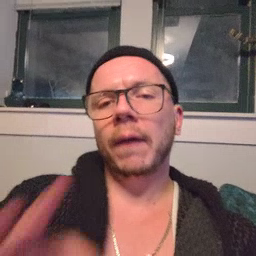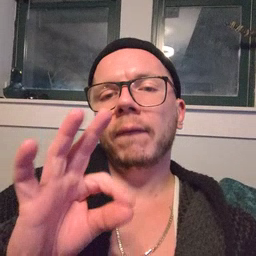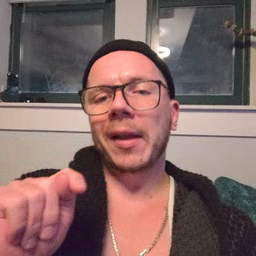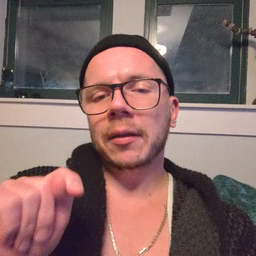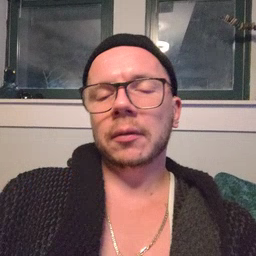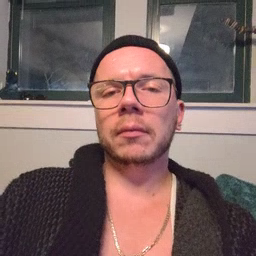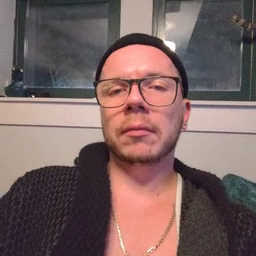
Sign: feet